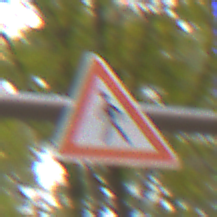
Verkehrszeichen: FussgaengerRechts
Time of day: Midday
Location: Outdoor (Nature)
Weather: Overcast
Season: NotSpecified
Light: Natural